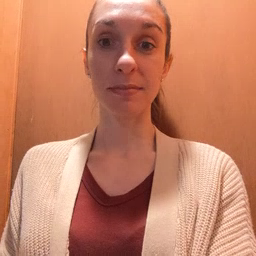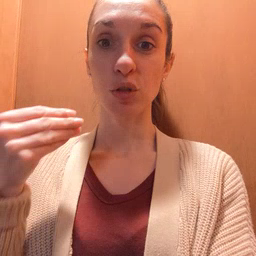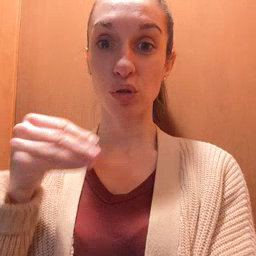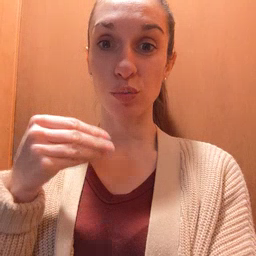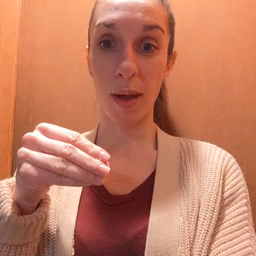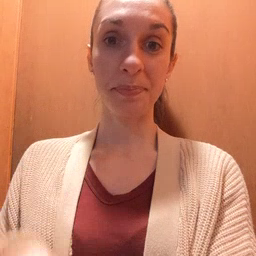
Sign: store